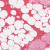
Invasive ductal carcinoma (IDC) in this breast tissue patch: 0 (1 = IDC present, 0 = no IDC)